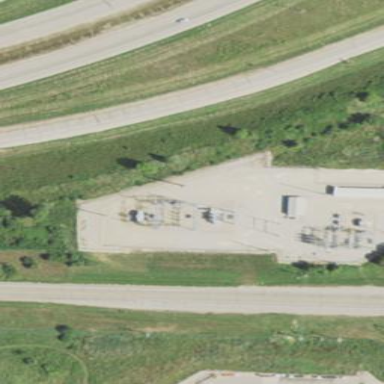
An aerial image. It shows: Distribution level power substation enclosed by fence.